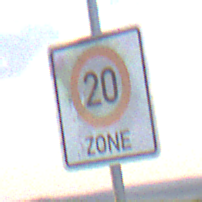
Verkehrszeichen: BeginnZone20
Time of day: SunriseSunset
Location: Outdoor (Nature)
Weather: PartlyCloudy
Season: NotSpecified
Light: Natural